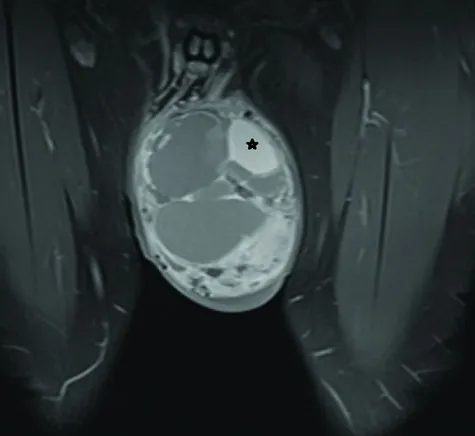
Coronal T1 post contrast images shows heterogenous enhancement of the remaining peripherally displaces testicular tissue. And a cyst that showed hyper intense signal on both T1 pre contrast and T2, in keeping with a hemorrhagic cyst(star) at the superolateral aspect of the mass.
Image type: radiology (mri)